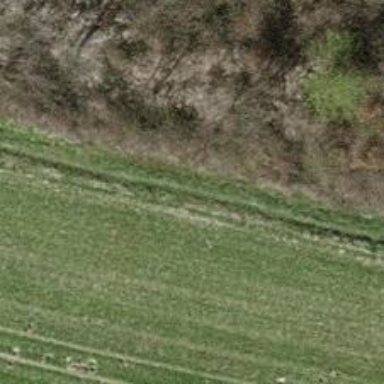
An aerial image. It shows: Grass path.